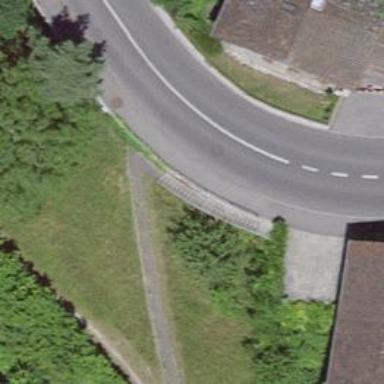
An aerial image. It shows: Road with steps.